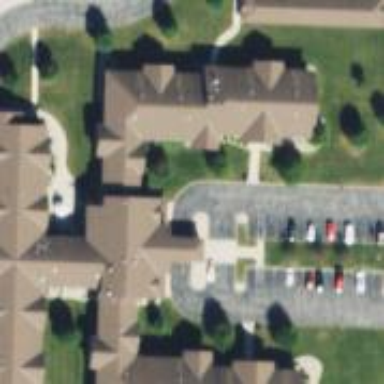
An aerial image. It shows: Residential building with gabled brown roof. The building itself has tan color.